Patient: sex F, age 71
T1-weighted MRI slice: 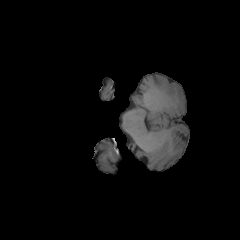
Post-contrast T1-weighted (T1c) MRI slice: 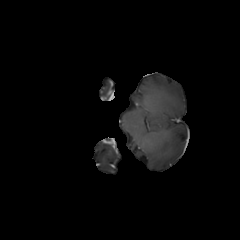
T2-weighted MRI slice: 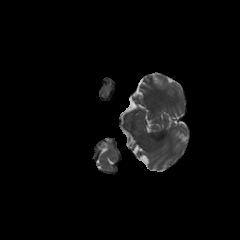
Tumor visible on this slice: no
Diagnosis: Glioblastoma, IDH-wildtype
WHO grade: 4